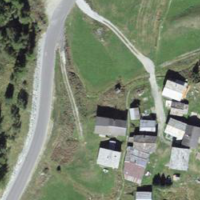
EUNIS habitat code: 26
Species observed at this site:
Saxicola rubetra
Adenostyles alliariae
Aglais urticae